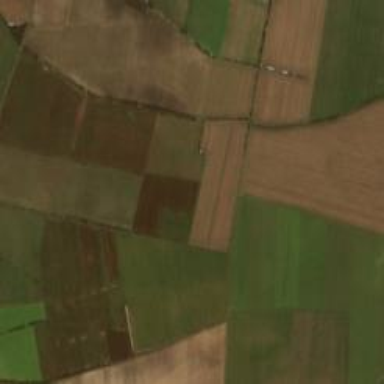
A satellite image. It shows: View of farmland.